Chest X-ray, AP view. Patient: 43 years old, sex F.
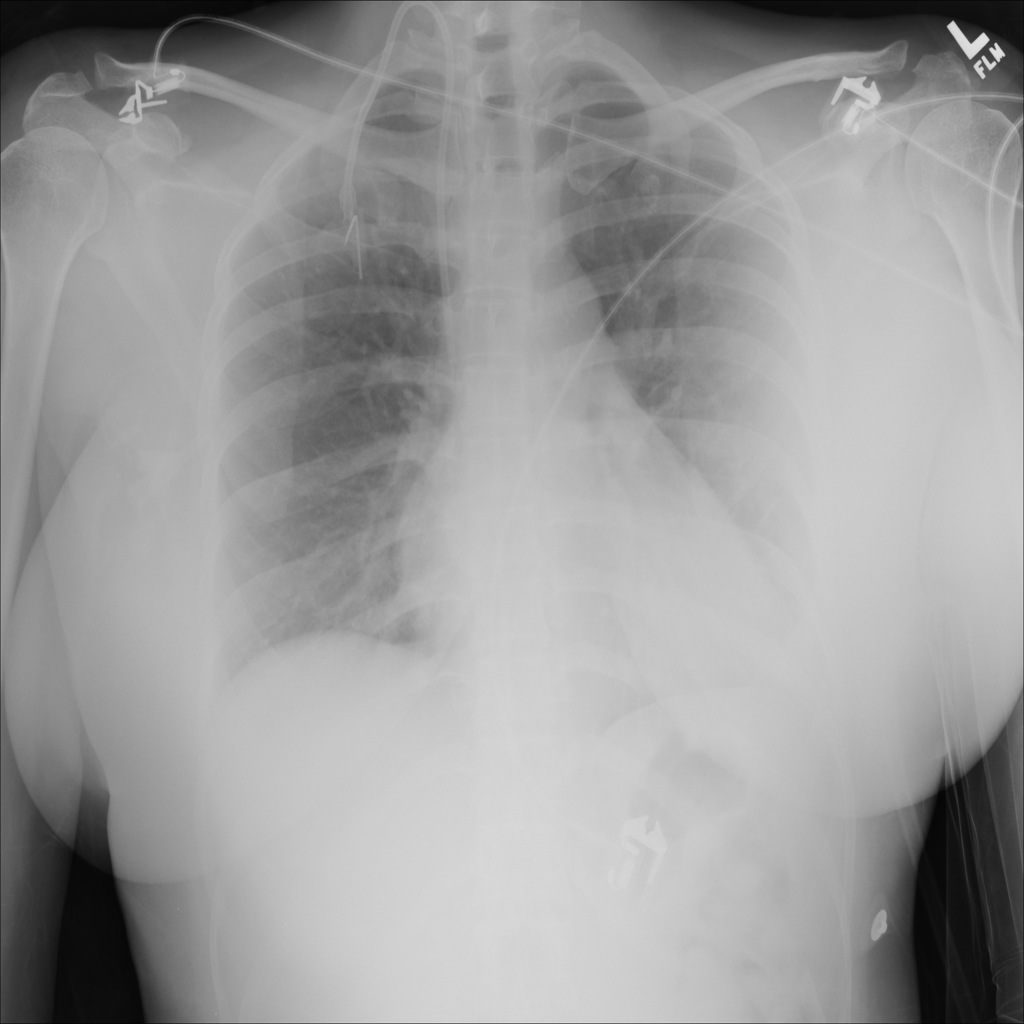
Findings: No Finding